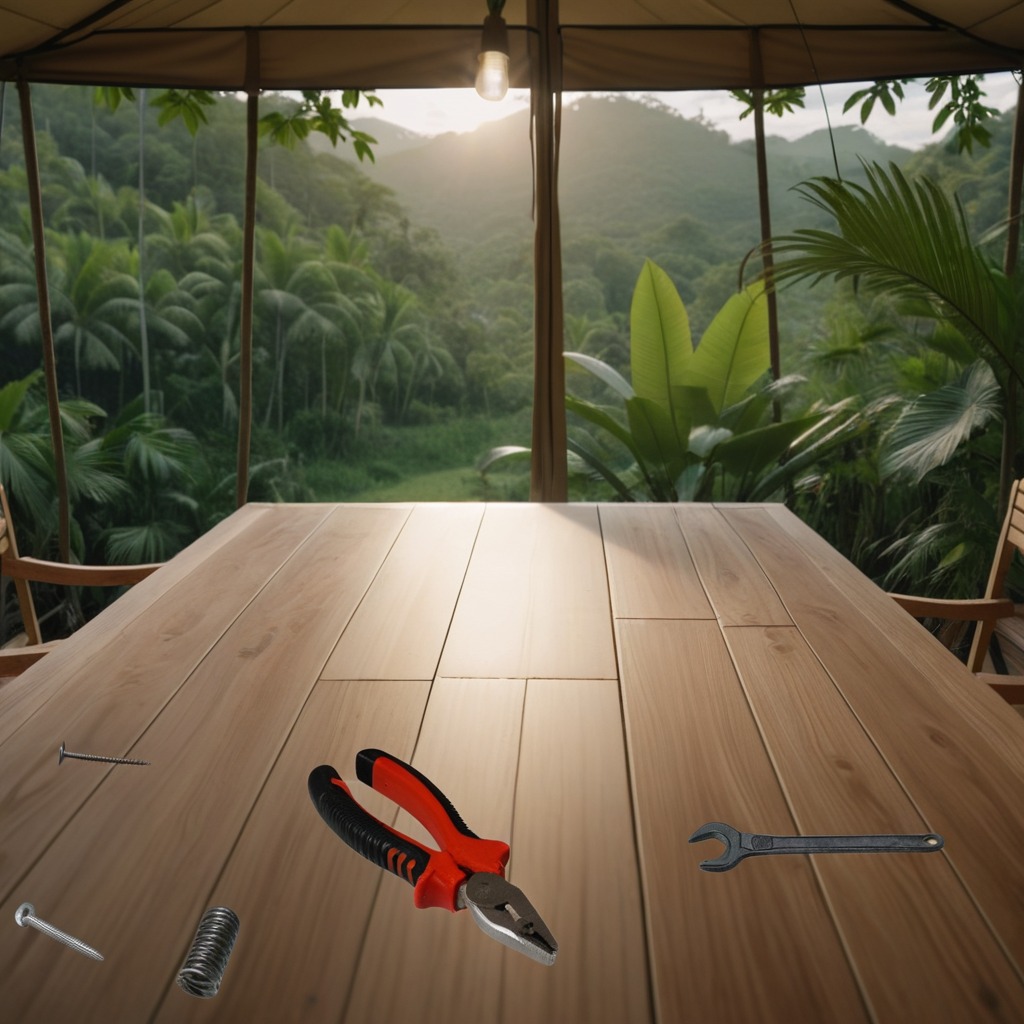
A metal machine screw, an iron nail, a pair of pliers, a coiled metal spring, and a wrench are lying on the wooden table.